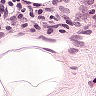
Metastatic tissue present: no